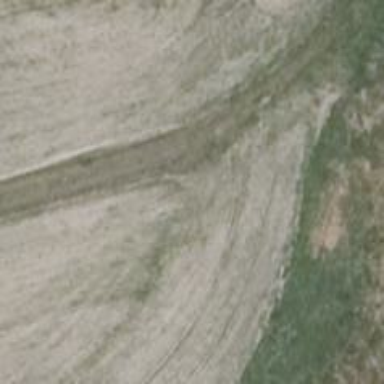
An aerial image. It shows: Track with sand surface of grade3 quality.